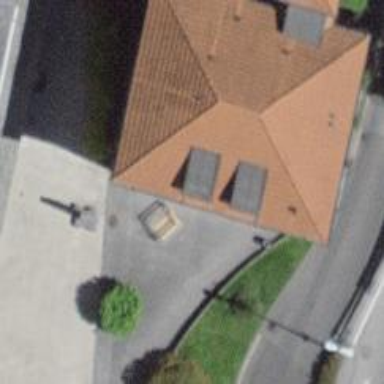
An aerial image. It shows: Cafe.